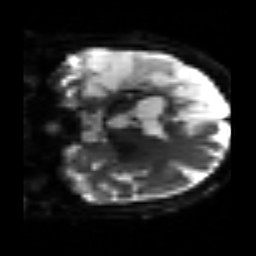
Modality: sbref
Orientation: coronal
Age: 46
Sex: male
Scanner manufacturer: siemens
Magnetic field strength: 3 T
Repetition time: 3.2 s
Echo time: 0.081 s